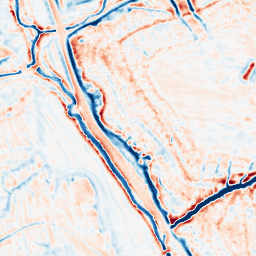
Category: edge_preserving
Decomposition family: bilateral
Decomposition parameters: d: 15
sigma_color: 75
sigma_space: 50
Upsampling method: linear_exact
Upsampling parameters: scale: 8
Upsampling scale: 8